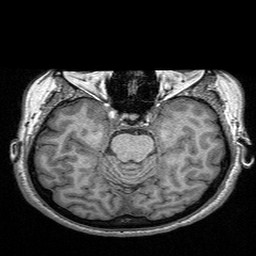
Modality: T1w
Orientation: coronal
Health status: ill
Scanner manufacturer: siemens
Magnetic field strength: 3 T
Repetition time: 2.3 s
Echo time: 0.00298 s